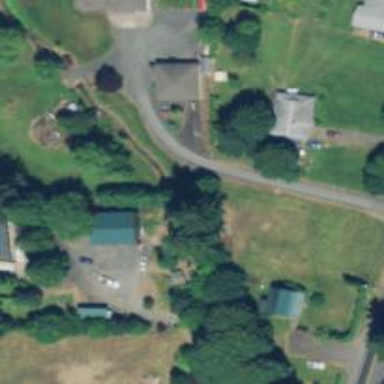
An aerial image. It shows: Driveway leading to service road.